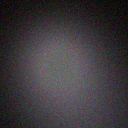
Screen state: off